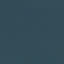
Land use / land cover class: SeaLake